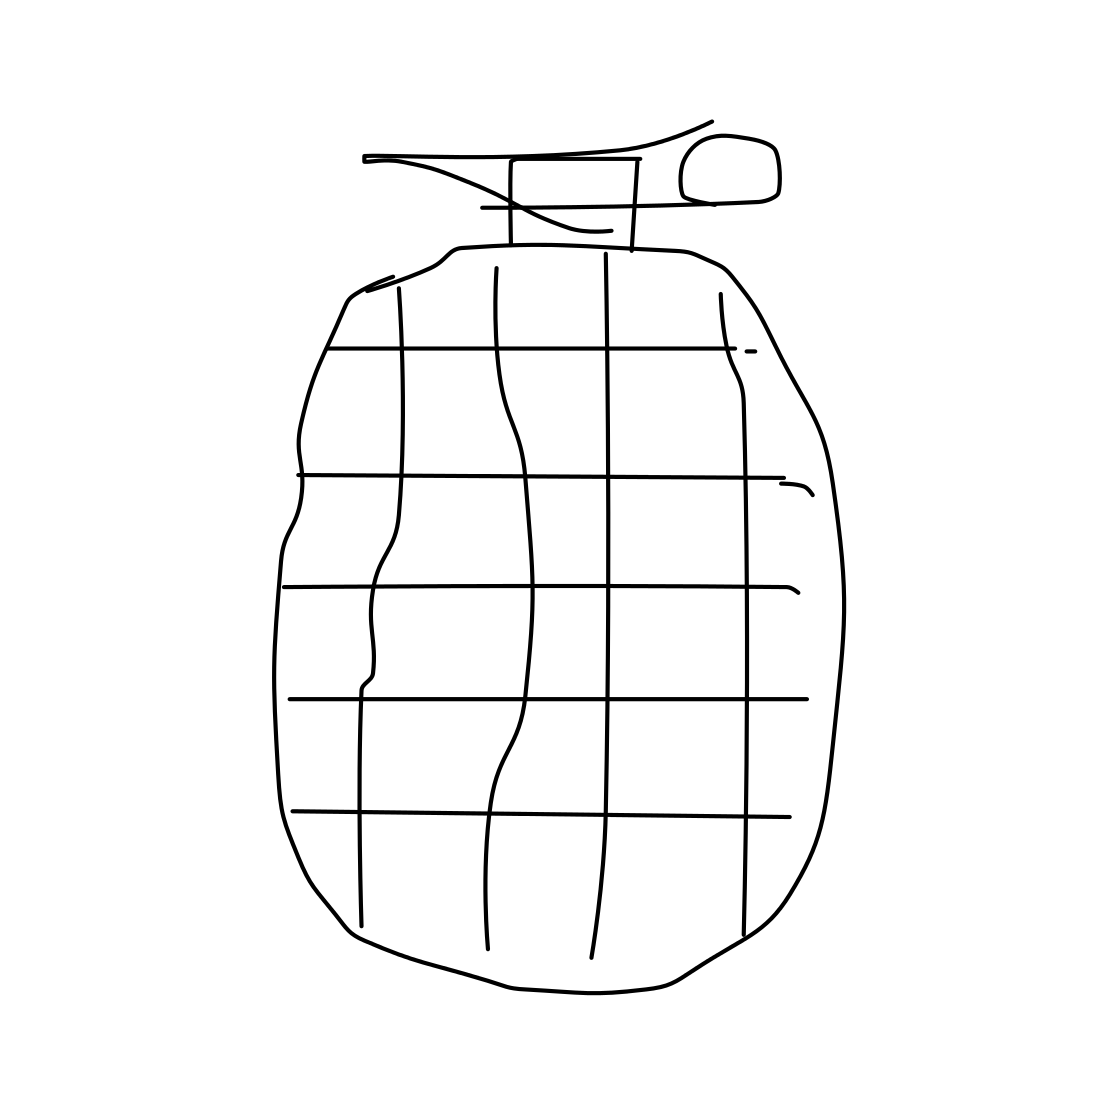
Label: grenade